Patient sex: M
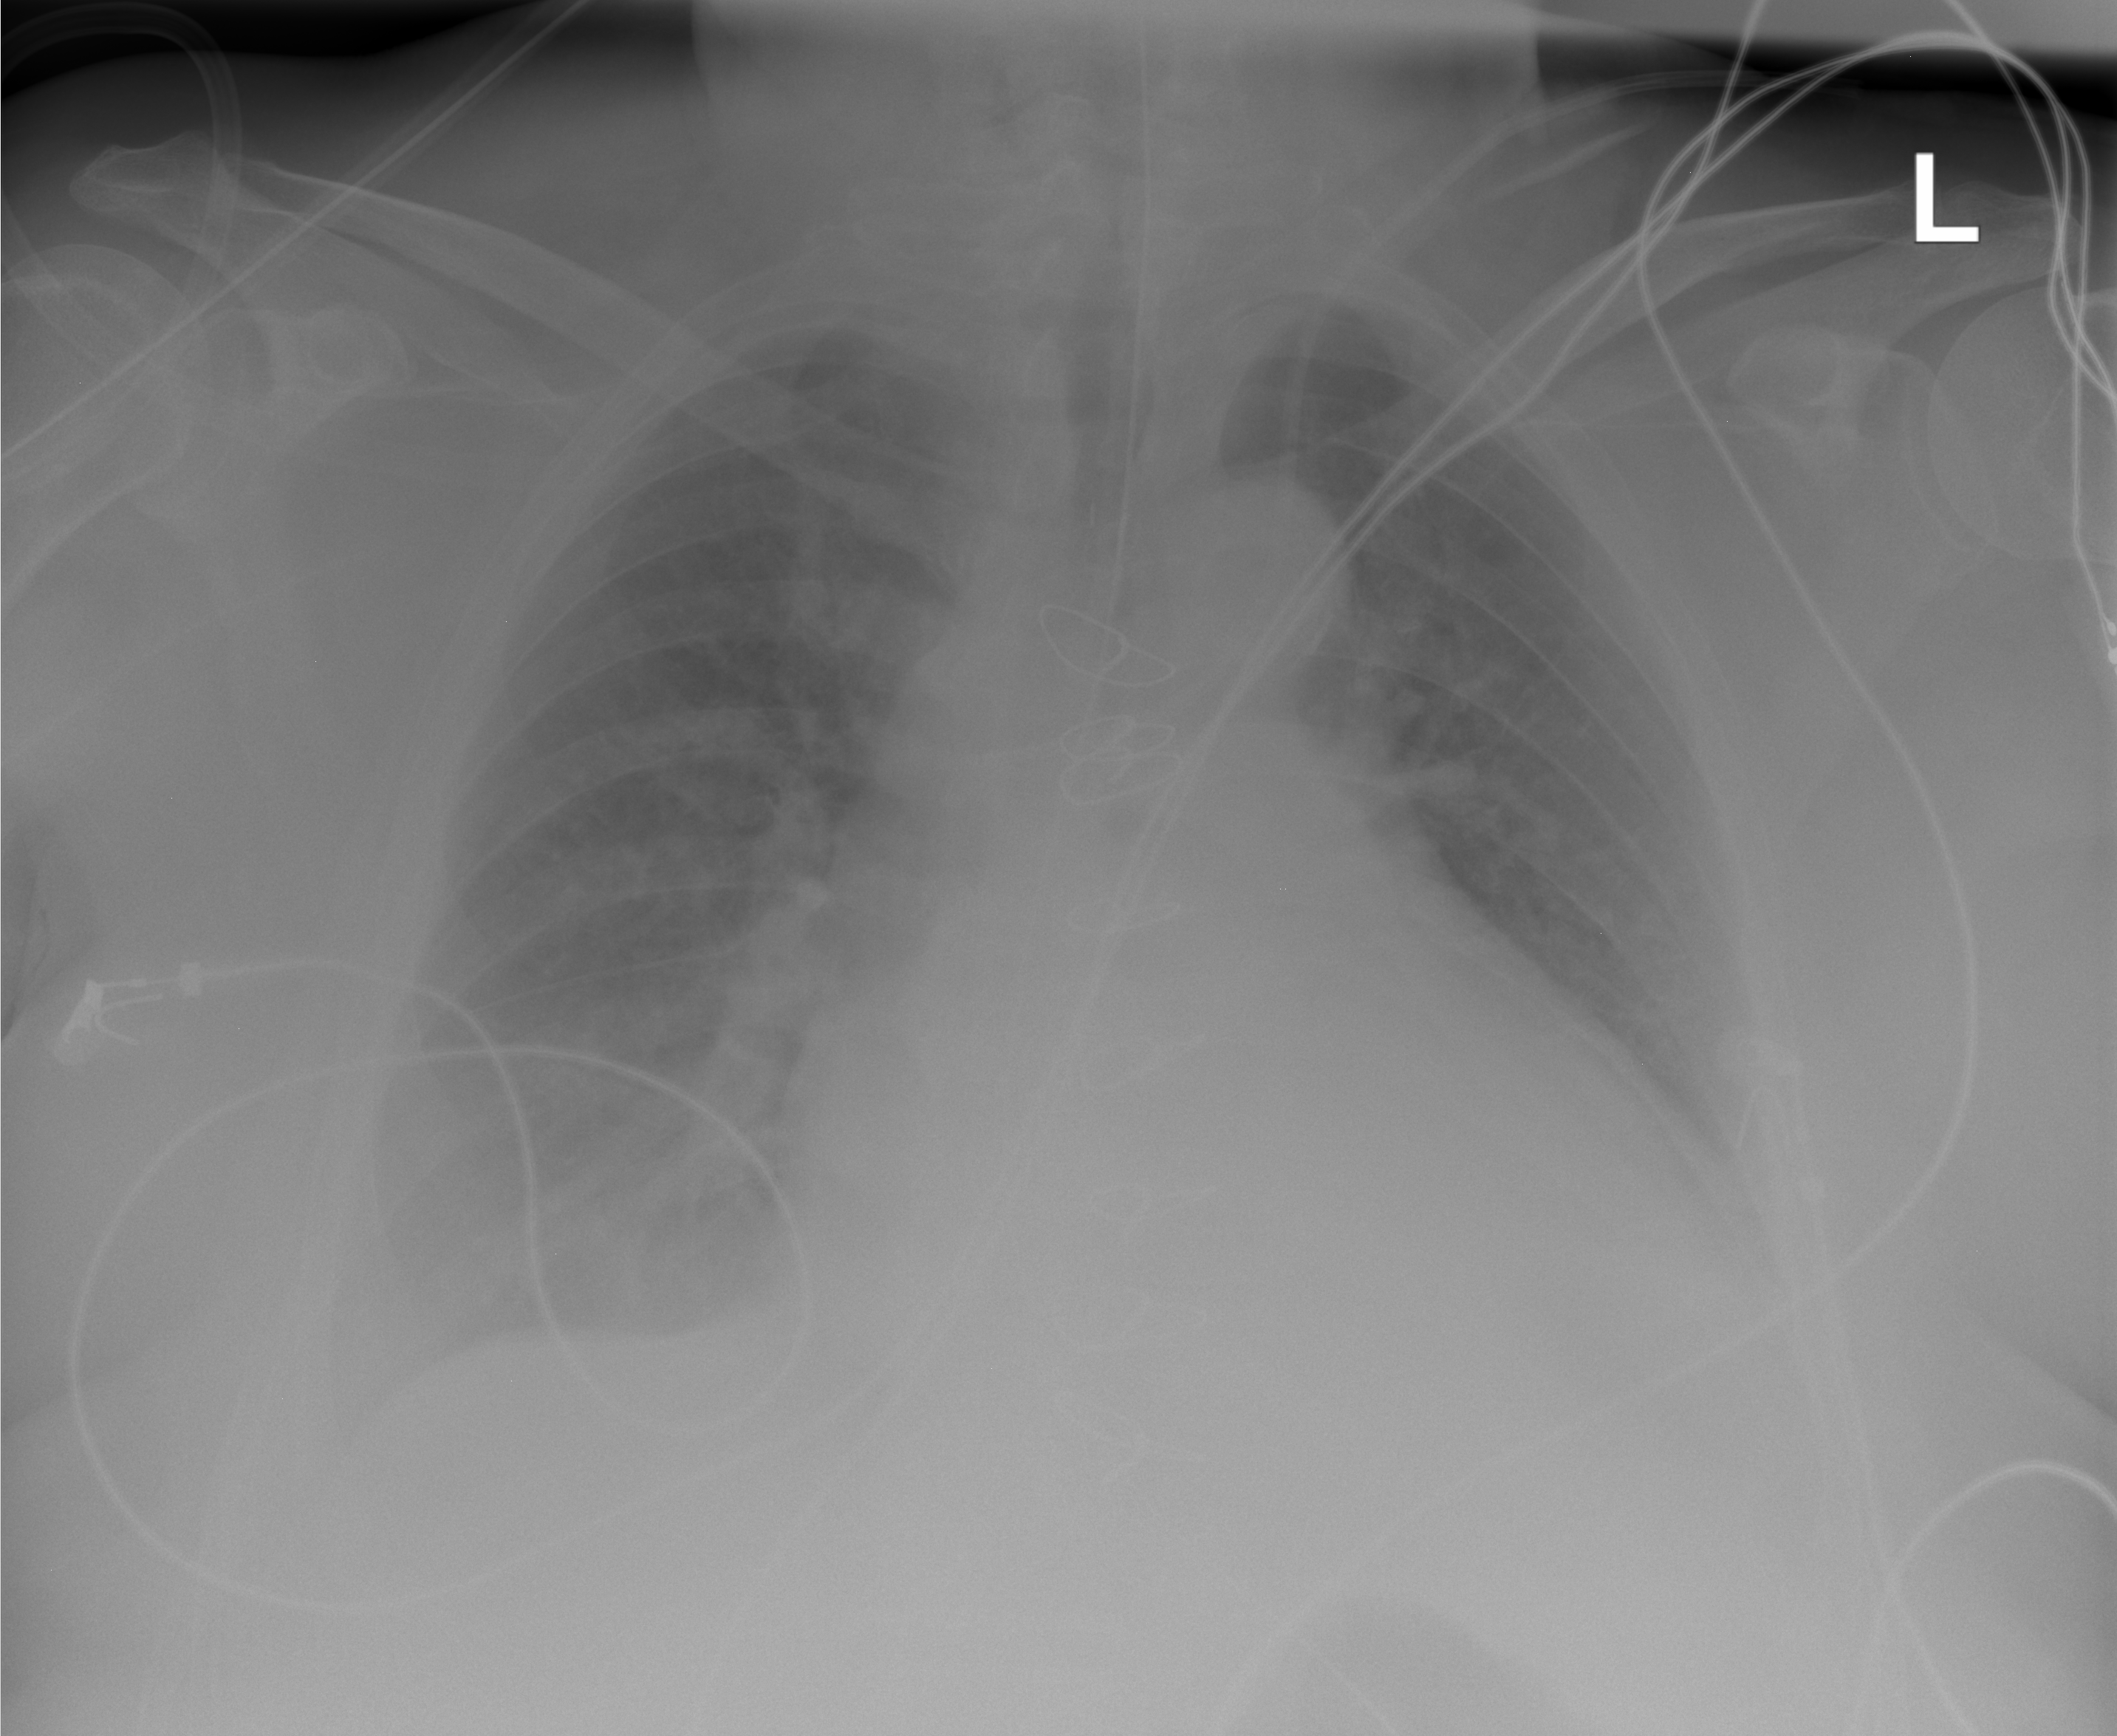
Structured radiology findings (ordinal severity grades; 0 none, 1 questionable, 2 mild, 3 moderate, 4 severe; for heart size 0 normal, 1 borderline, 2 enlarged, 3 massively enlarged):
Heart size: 2
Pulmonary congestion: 2
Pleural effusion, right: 2
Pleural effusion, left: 2
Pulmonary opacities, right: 2
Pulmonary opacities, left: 0
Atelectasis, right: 0
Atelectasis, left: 0